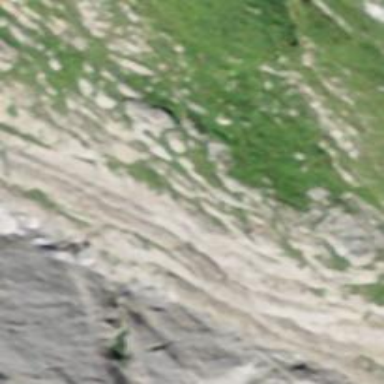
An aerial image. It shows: Cliff in nature.